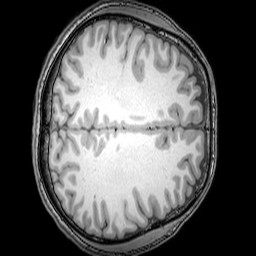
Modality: T1w
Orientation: axial
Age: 25
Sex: male
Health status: healthy
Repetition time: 0.081 s
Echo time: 0.037 s